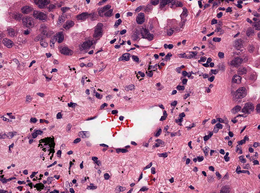
Tumor epithelial tissue: yes
Tumor-associated stroma tissue: yes
Normal tissue: no